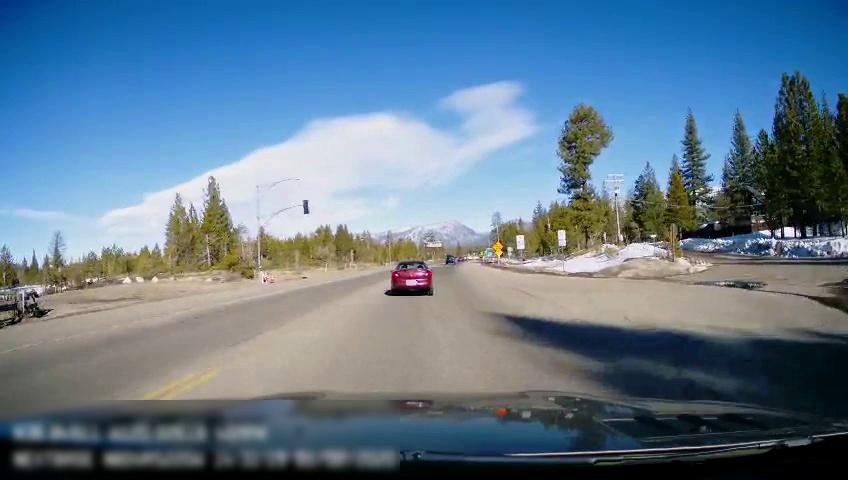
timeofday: Day
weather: Sunny
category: Drivable Space
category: Vehicles | Car
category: Vehicles | SUV
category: Lanes | Opposite Lane
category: Lanes | Current Lane
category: Traffic | Signs
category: Traffic | Signs
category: Traffic | Signs
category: Traffic | Lights